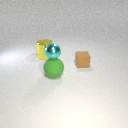
small brown rubber cube to the right of large yellow metal cylinder